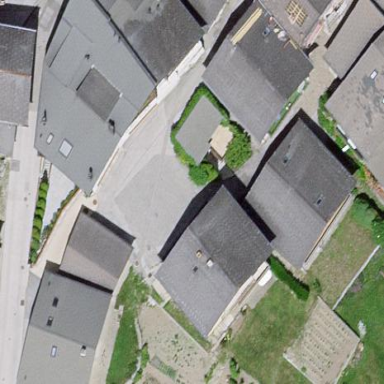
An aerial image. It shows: Simple and straightforward house.